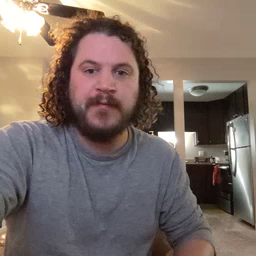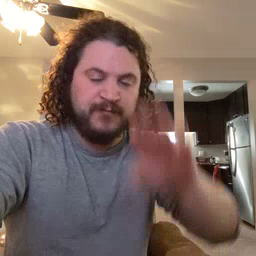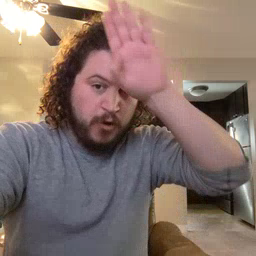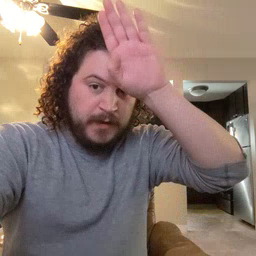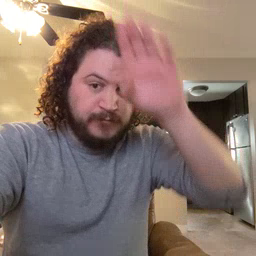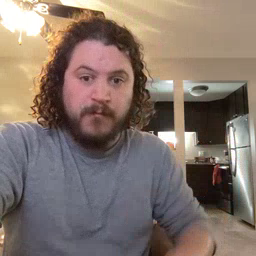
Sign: fireman